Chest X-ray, AP view. Patient: 59 years old, sex M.
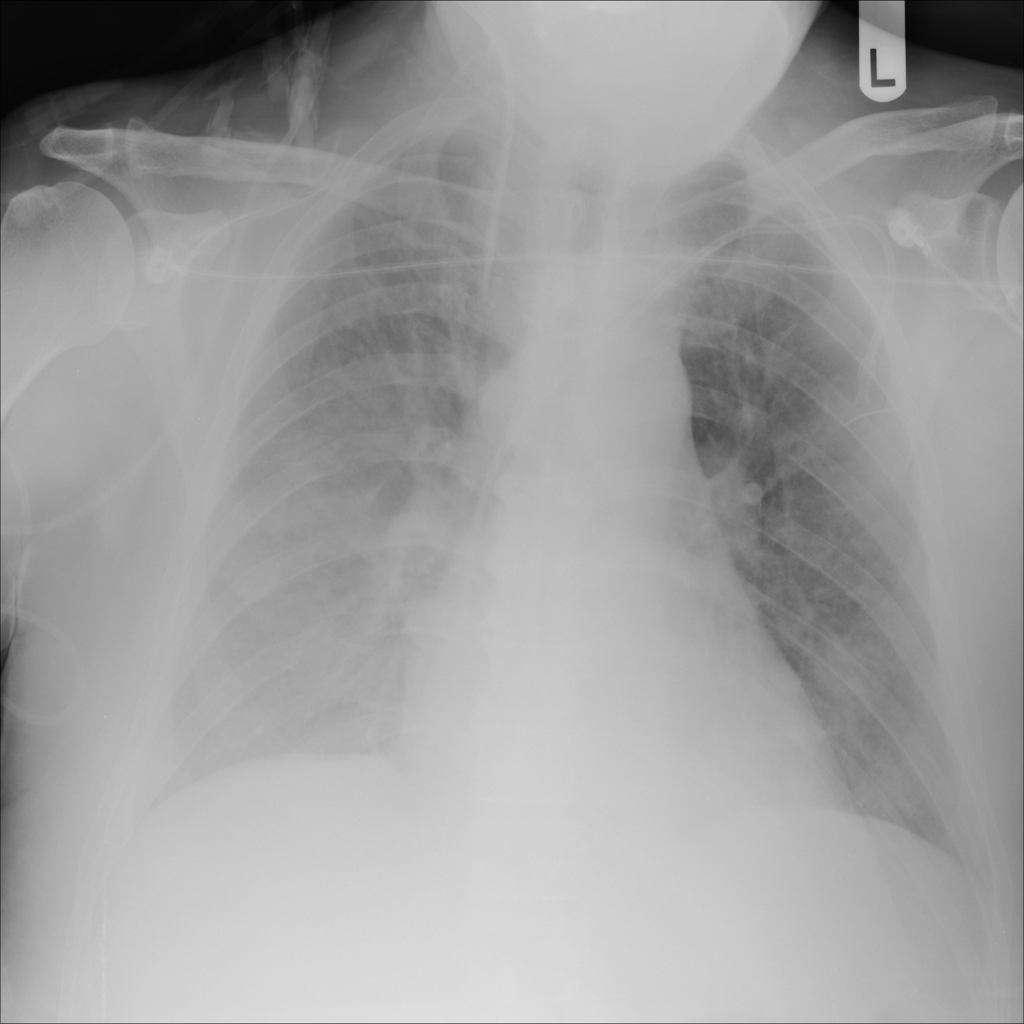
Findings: Mass